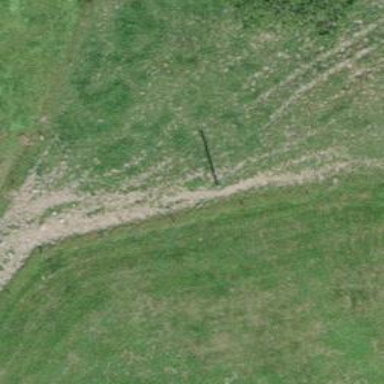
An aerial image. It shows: Minor power line.